Question: I have an 'NSButton' in my preferences to interact with adding the application to the LoginItems. If the adding of the login item fails, I want to uncheck the box so the user doesn't get a false sense that it was added to the login items. However, after doing this, when I click the checkbox again, the bindings is not triggered.

'''
- (void)addLoginItem:(BOOL)status
{
NSURL *url = [[[NSBundle mainBundle] bundleURL] URLByAppendingPathComponent:
@"Contents/Library/LoginItems/HelperApp.app"];
// Registering helper app
if (LSRegisterURL((__bridge CFURLRef)url, true) != noErr) {
NSLog(@"LSRegisterURL failed!");
}
if (!SMLoginItemSetEnabled((__bridge CFStringRef)[[NSBundle mainBundle] bundleIdentifier], (status) ? true : false)) {
NSLog(@"SMLoginItemSetEnabled failed!");
[self willChangeValueForKey:@"startAtLogin"];
[self.startAtLogin setValue:[NSNumber numberWithBool:[self automaticStartup]] forKey:@"state"];
[self didChangeValueForKey:@"startAtLogin"];
}
}
- (void)setAutomaticStartup:(BOOL)state
{
NSLog(@"Set automatic startup: %d", state);
if ([self respondsToSelector:@selector(addLoginItem:)]) {
[self addLoginItem:state];
}
}
- (BOOL)automaticStartup
{
BOOL isEnabled = NO;
// the easy and sane method (SMJobCopyDictionary) can pose problems when sandboxed. -_-
CFArrayRef cfJobDicts = SMCopyAllJobDictionaries(kSMDomainUserLaunchd);
NSArray* jobDicts = CFBridgingRelease(cfJobDicts);
if (jobDicts && [jobDicts count] > 0) {
for (NSDictionary* job in jobDicts) {
if ([[[NSBundle mainBundle] bundleIdentifier] isEqualToString:[job objectForKey:@"Label"]]) {
isEnabled = [[job objectForKey:@"OnDemand"] boolValue];
break;
}
}
}
NSLog(@"Is Enabled: %d", isEnabled);
// if (isEnabled != _enabled) {
[self willChangeValueForKey:@"startupEnabled"];
startupEnabled = isEnabled;
[self didChangeValueForKey:@"startupEnabled"];
// }
return isEnabled;
}
'''
I have my databinding for the checkbox bound to 'self.automaticStartup'. If I remove the line '[self.startAtLogin setValue:[NSNumber numberWithBool:[self automaticStartup]] forKey:@"state"];' then the bindings work fine, but it doesn't uncheck, if the adding of the item fails.
How can I change this binding value programmatically so that every other binding event is not ignored?
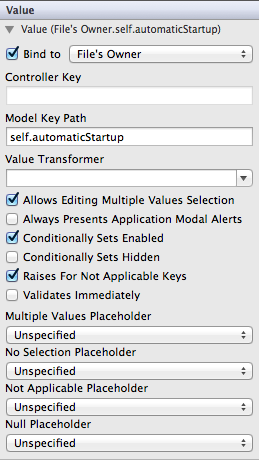
Answer: From your explanation, your bound value is 'automaticStartup', but you are sending 'willChangeValueForKey:' for 'startAtLogin'. In order for bindings to work correctly, you need to alert on the change to the bound variable at some point. However, since you are in the midst of 'setAutomaticStartup:' at the time, it's not really safe to do that here.
In this case, I would not use bindings to perform the change itself, I would consider the old-style 'IBAction' mechanism and then set the checkbox value manually through an 'IBOutlet' when you can confirm the status.